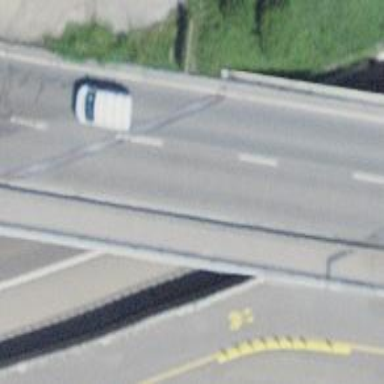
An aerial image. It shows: Motorway link.